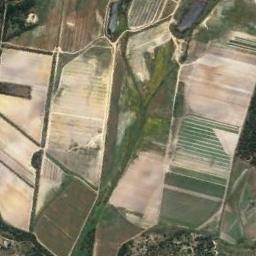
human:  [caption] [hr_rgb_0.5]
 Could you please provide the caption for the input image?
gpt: There are some green and bare rectangular farmland .

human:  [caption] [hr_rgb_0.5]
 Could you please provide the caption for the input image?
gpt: Many rectangular-shaped farmlands of varying sizes mixed with green, Khaki, and brown .

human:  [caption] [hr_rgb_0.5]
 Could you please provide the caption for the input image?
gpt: Lots of rectangular farmlands of different colors and sizes are on the ground .

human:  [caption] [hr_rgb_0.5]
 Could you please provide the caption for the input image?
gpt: There are many rectangular farmlands of different shades .

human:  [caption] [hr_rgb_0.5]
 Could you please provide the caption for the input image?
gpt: There are some yellow rectangular farmlands .